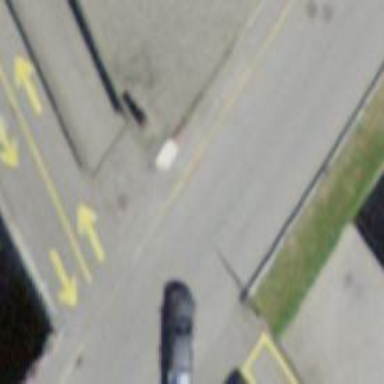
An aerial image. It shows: Kerb barrier.